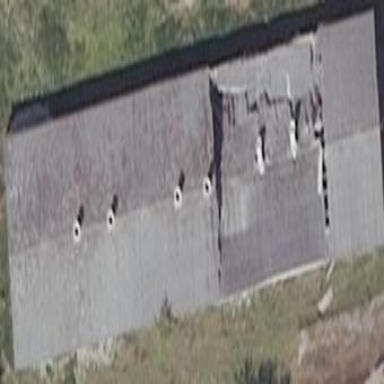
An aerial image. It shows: Gabled farm auxiliary building with grey roof. The roof is oriented along the structure.